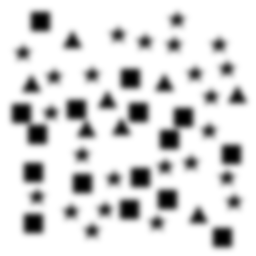
Squares: 16
Triangles: 8
Stars: 24
Total shapes: 48